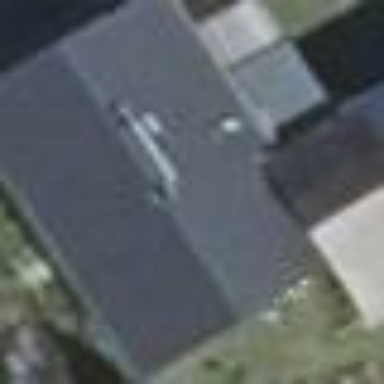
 where the roof is oriented along the structure."